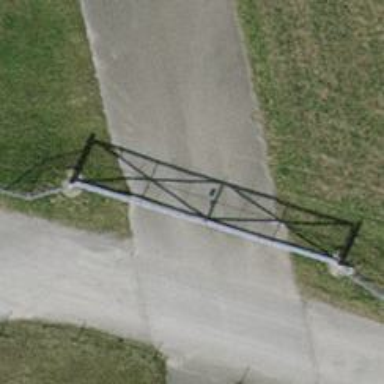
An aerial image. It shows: Gate.